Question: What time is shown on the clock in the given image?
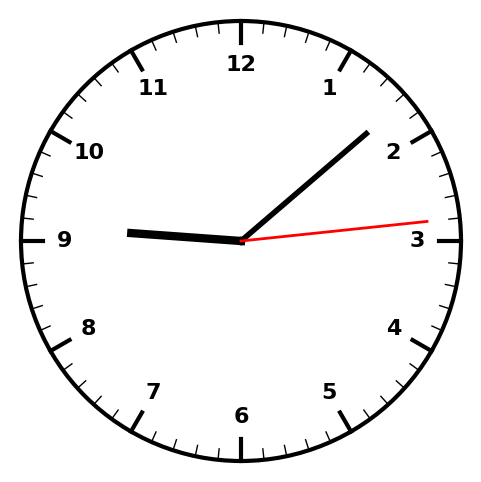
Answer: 09:08:14